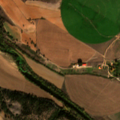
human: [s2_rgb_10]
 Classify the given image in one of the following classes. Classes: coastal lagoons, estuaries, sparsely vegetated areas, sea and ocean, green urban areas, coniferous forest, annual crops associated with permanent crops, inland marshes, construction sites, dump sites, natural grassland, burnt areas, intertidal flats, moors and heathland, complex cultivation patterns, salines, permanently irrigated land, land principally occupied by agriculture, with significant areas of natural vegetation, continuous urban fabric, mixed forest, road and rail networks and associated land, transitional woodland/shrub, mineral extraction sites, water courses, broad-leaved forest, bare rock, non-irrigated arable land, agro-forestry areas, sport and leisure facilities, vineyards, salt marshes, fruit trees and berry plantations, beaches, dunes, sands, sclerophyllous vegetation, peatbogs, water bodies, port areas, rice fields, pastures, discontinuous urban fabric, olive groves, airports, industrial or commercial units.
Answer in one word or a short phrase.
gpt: non-irrigated arable land, permanently irrigated land, broad-leaved forest, transitional woodland/shrub